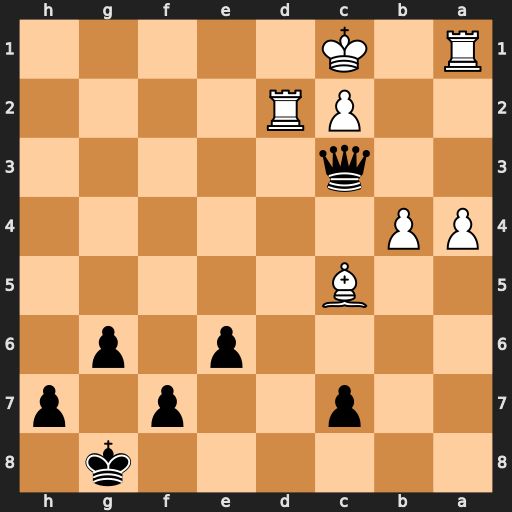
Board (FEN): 6k1/2p2p1p/4p1p1/2B5/PP6/2q5/2PR4/R1K5
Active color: b
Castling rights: -
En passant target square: -
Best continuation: Qxa1#